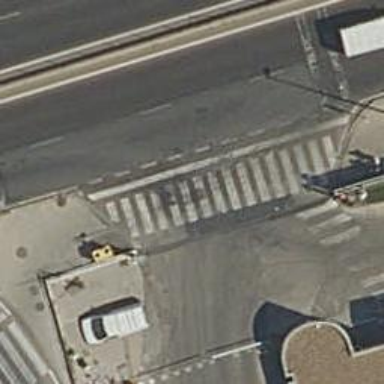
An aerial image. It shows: Uncontrolled crossing on the road.